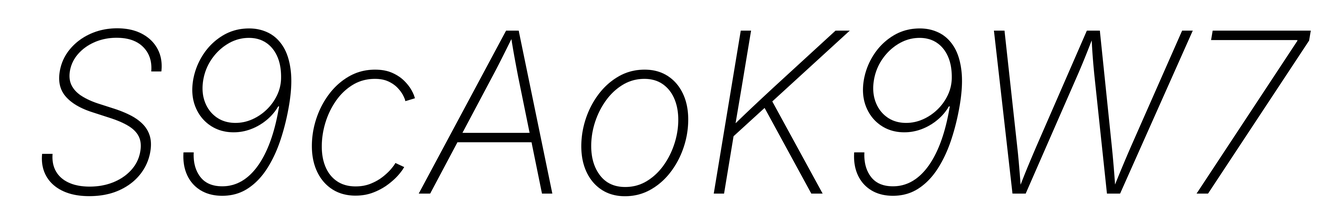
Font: Inter-Italic_ExtraLight_Italic